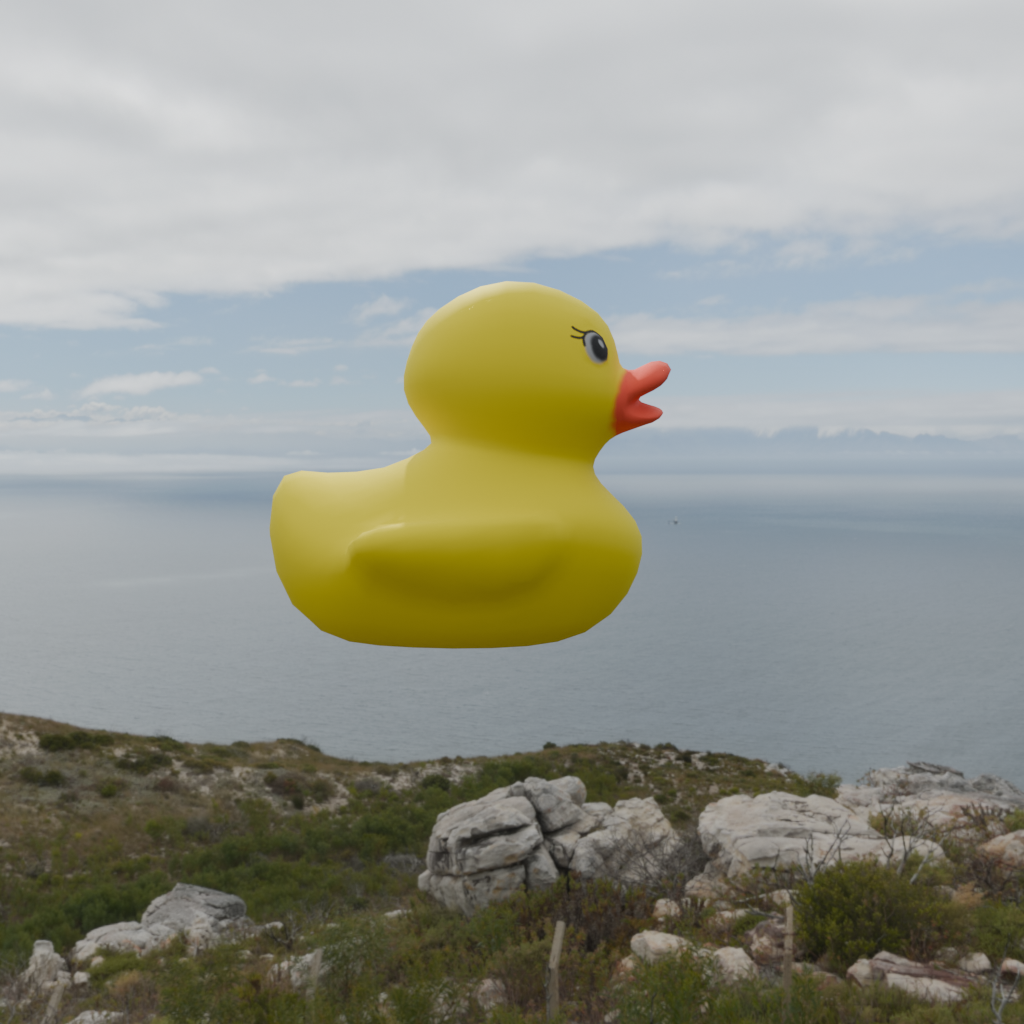
an image of a yellow rubber duck seen from <right> rocky landscape with a cloudy view of the sea.